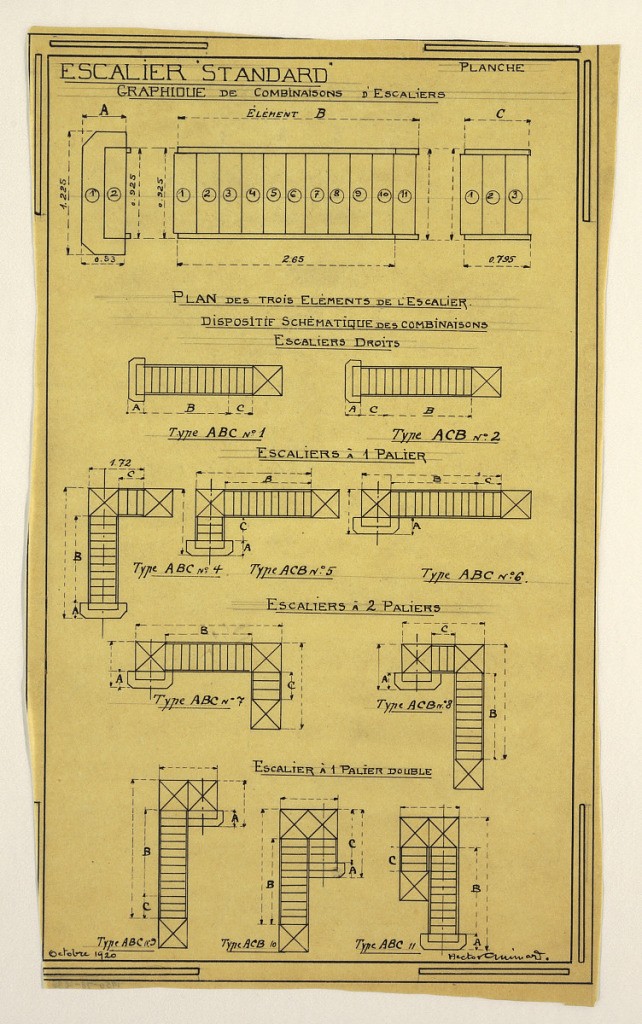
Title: Design for a Mass-Operational House Designed by Hector Guimard, Staircase Construction
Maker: Hector Guimard, French, 1867–1942
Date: October 1920
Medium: Pen and black ink, graphite on tracing paper
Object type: Drawing
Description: Design for a mass-operational house by Guimard, detailing staircase construction.